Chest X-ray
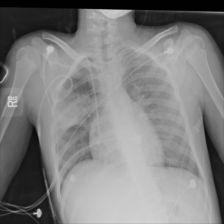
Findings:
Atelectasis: negative
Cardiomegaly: negative
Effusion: negative
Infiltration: negative
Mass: negative
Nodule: negative
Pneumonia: negative
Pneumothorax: negative
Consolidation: negative
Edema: negative
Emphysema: negative
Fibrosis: negative
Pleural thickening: negative
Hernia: negative